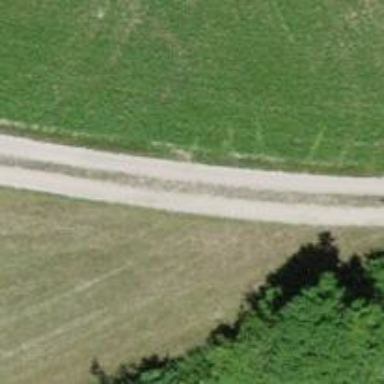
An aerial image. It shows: Agricultural track with grade 2 track surface suitable for agricultural vehicles.